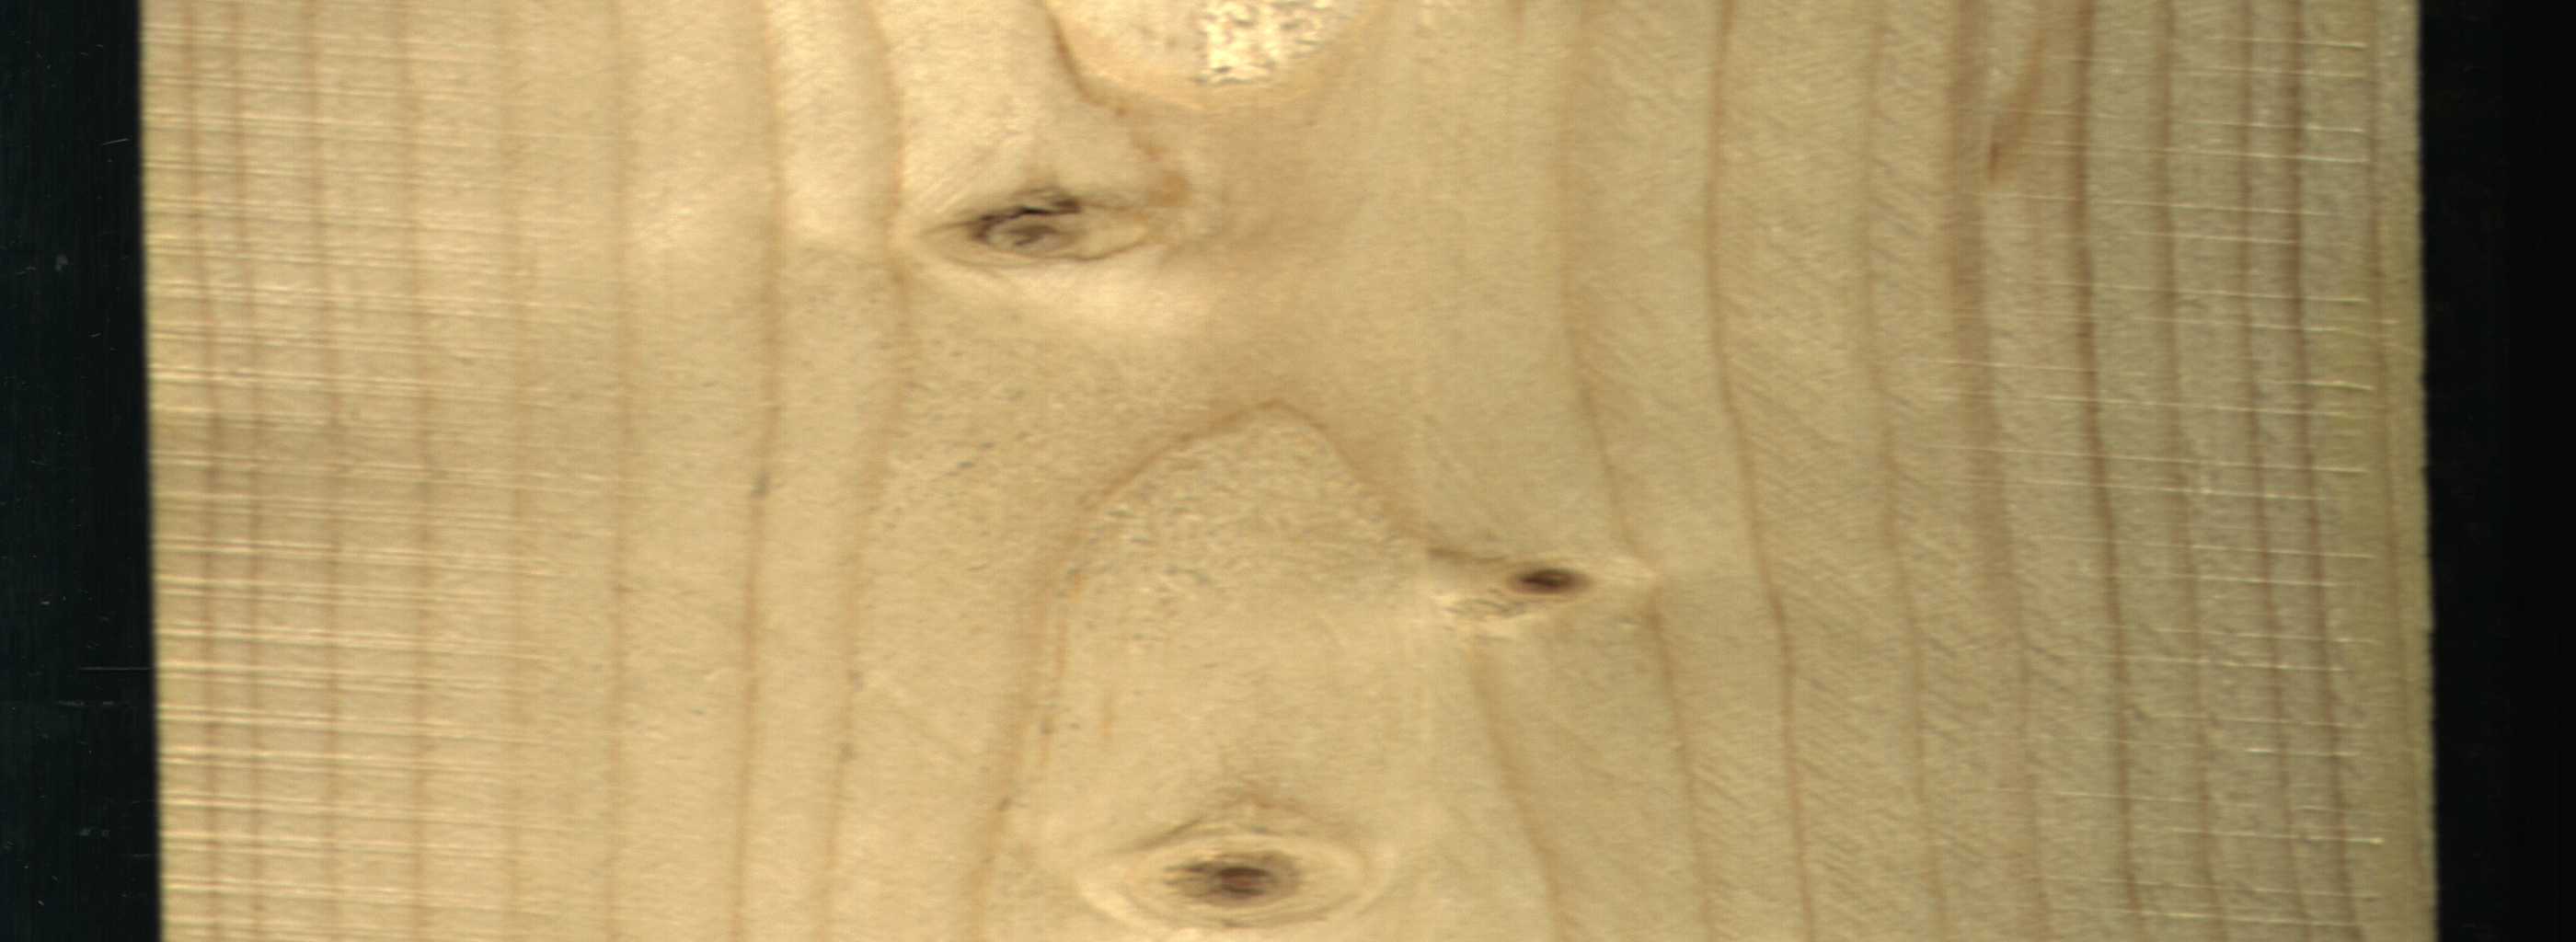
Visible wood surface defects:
Live_Knot
Live_Knot
Live_Knot